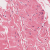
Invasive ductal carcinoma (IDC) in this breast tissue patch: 0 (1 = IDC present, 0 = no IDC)